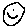
Label: smiley face